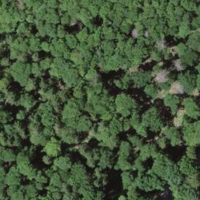
EUNIS habitat code: 41
Species observed at this site:
Cardamine heptaphylla